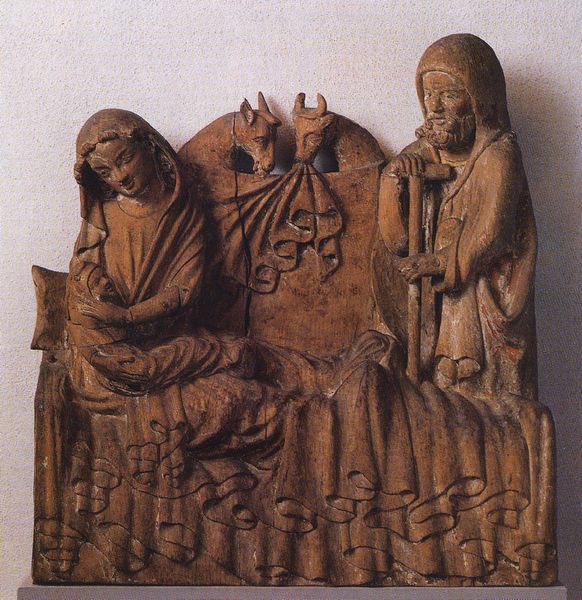
Titel: Weihnachtskrippe des sogenannten Liebenfelser Meisters
Künstler: Liebenfelser Meister
Standort: Frauenfeld, Thurgauisches Museum (EU - CH - Kanton Thurgau)
Schlagwörter: hand, mann, umhang, braun, frau, holz, schleier, tier, tiere, tuch, bart, falten, kirche, figur, mantel, stehend, decke, familie, kind, esel, stock, skulptur, relief, wellen, stab, kuh, baby, plastik, christus, grab, jesus, fressen, mittelalter, stall, heilige, maria, ochse, stier, grablegung, spaten, geschnitzt, josef, joseph, relieff, geburt, krippe, ochs, heilige familie, jesuskind, relif, terrakotta, geburt jesu, holz schnitzerei, christi geburt, barlach, faltenn, ernst barlach